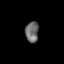
Tissue: lung
Cell type: Epithelial cells
Senescence score: 0.2154
Nuclear area (px): 275
Mean DAPI intensity: 106.462